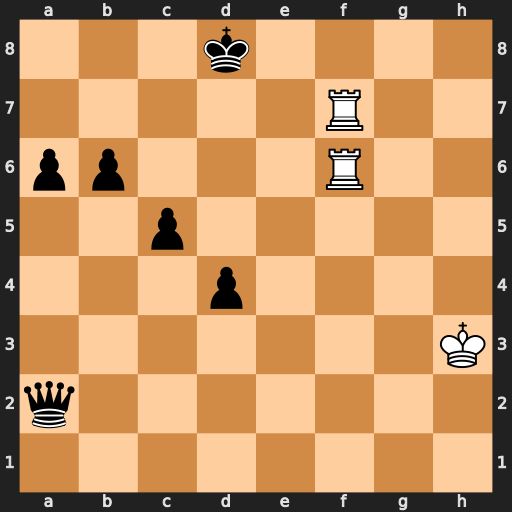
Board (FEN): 3k4/5R2/pp3R2/2p5/3p4/7K/q7/8
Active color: w
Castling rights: -
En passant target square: -
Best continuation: Ra7 Qg8 Rh6 Qe8 Ra8+